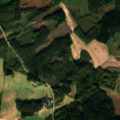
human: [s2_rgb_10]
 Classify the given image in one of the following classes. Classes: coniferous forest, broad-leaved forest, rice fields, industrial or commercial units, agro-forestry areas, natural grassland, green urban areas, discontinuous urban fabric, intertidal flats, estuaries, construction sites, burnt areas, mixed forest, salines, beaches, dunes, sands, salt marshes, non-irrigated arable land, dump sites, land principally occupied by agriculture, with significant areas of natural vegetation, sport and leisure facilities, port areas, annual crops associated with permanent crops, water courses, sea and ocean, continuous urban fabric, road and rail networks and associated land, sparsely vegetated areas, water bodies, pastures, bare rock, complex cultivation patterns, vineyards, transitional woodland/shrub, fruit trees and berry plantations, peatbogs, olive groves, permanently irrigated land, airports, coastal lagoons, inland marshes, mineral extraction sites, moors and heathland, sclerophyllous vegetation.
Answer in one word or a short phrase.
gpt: non-irrigated arable land, coniferous forest, mixed forest, transitional woodland/shrub